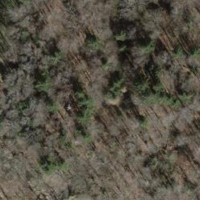
EUNIS habitat code: 44
Species observed at this site:
Melittis melissophyllum